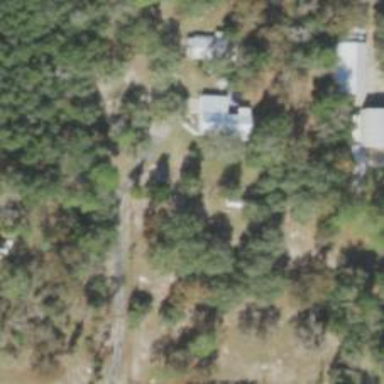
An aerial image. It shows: Driveway leading to service road.